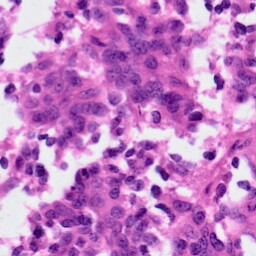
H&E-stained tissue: Ovarian